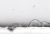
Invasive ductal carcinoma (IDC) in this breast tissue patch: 0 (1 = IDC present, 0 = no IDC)